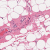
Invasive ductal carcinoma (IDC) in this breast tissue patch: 0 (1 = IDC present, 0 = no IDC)